Field crop: tomato
Growth stage: 1
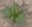
Species: solanum